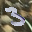
Label: 3